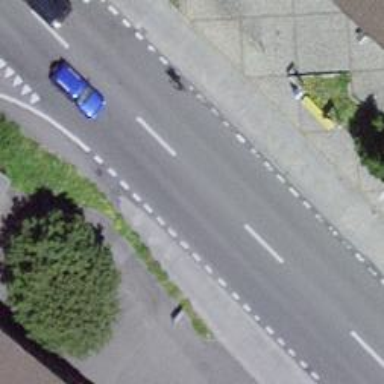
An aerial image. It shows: Bus stop with designated stop position for public transport.